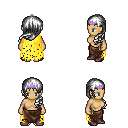
a pixel art fantasy rpg character, female body template, human, tanned skin, yellow tattered cape, robe skirt, white left-swept hairstyle, purple tiara, maroon shoes, four views (front, back, left, right), 2x2 character sprite sheet, small pixel art, hard edges, no anti-aliasing